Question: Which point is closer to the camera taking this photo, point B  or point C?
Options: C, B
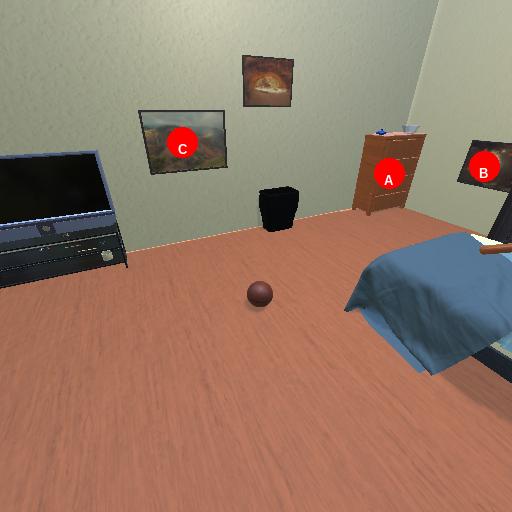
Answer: C